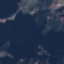
Land use / land cover class: HerbaceousVegetation